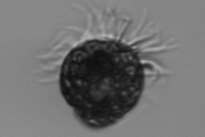
Label: Strombidium_morphotype2